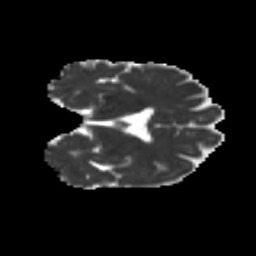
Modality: MD
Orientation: coronal
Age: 55
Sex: female
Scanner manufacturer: ge
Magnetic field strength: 3 T
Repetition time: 7.8 s
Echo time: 0.0606 s